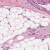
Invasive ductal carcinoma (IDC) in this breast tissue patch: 1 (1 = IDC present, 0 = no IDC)